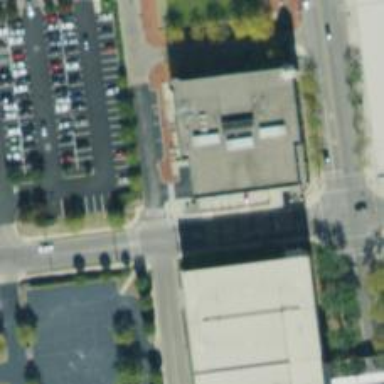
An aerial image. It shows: Part of building.